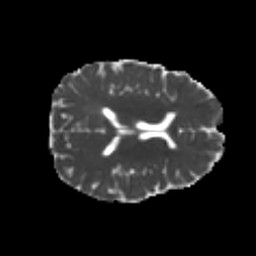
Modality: MD
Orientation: axial
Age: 24
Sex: male
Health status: healthy
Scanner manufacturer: philips
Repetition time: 7.386 s
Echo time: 0.08599 s